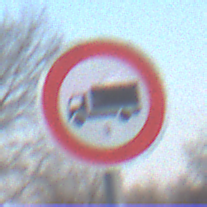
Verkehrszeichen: VerbotFuerKraftfahrzeugeUeberDreiKommaFuenfTonnen
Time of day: SunriseSunset
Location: Outdoor (Suburban)
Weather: PartlyCloudy
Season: Winter
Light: Natural